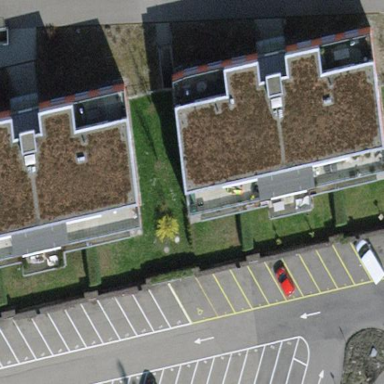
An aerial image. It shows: View of apartment building.